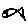
Label: fish